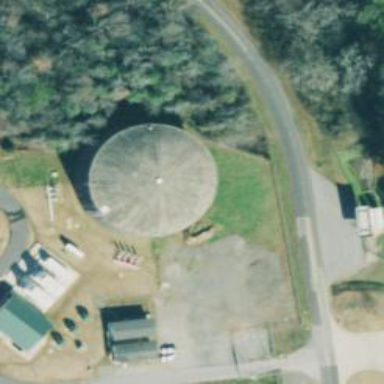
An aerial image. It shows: Building with man-made water storage tank.